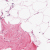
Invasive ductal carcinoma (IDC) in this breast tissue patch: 0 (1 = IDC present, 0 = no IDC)